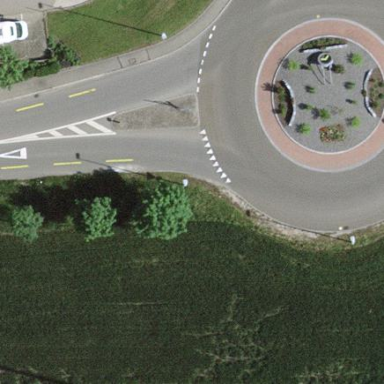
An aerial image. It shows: Roundabout on primary highway.